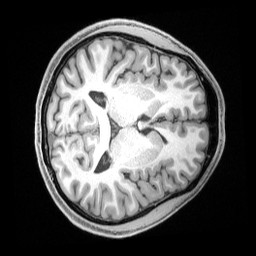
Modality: T1w
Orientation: axial
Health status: healthy
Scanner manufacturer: siemens
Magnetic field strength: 3 T
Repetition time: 2.4 s
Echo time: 0.00222 s